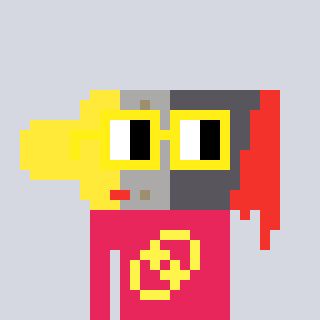
a pixel art character with square yellow glasses, a paintbrush-shaped head and a redpinkish-colored body on a cool background